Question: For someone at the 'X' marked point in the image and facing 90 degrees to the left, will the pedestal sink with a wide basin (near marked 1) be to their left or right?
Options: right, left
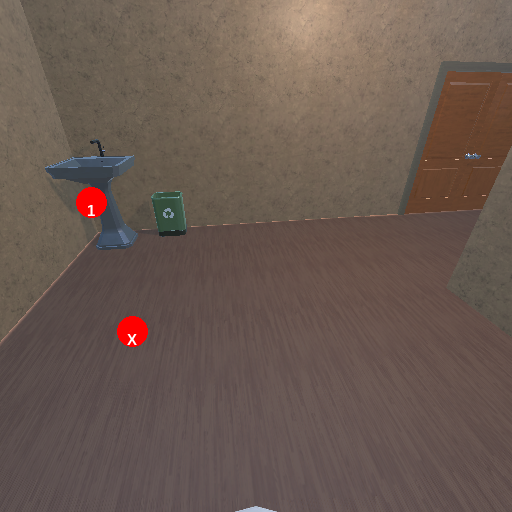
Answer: right